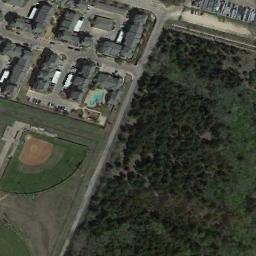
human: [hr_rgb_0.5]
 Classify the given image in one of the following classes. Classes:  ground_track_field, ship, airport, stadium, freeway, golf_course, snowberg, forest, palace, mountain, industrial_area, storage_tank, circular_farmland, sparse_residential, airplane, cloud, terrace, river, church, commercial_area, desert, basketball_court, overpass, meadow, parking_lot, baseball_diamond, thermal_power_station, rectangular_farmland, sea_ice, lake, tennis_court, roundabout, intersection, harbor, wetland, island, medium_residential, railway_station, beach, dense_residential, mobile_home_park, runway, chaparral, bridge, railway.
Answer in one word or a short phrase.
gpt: baseball_diamond